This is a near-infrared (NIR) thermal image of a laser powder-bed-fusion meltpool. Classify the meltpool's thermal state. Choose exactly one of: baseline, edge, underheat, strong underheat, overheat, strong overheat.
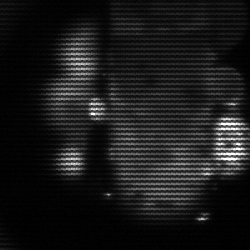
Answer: strong underheat